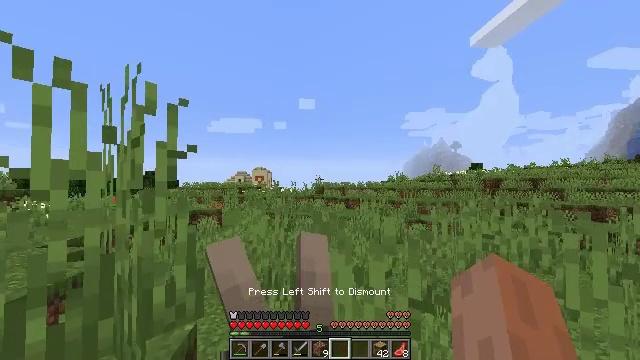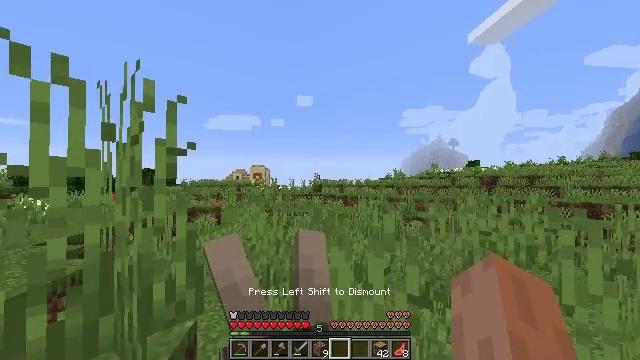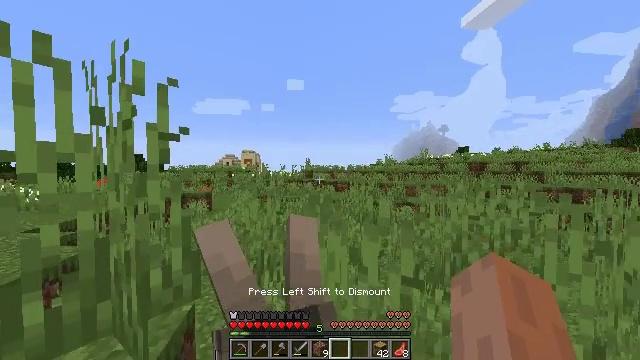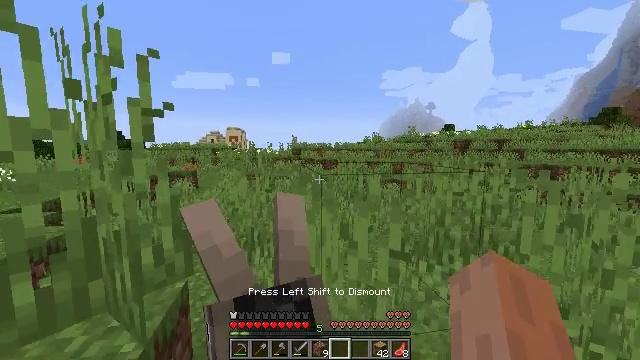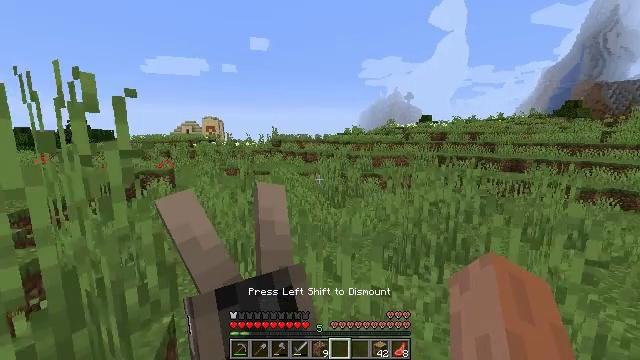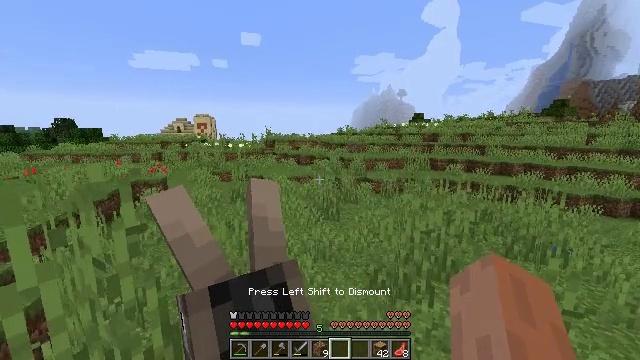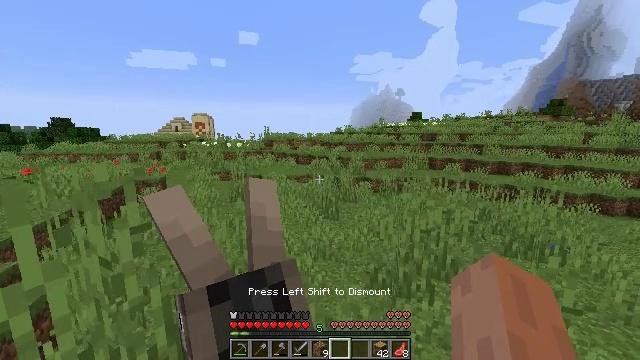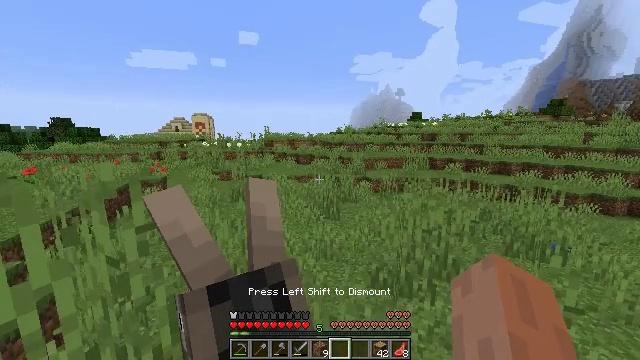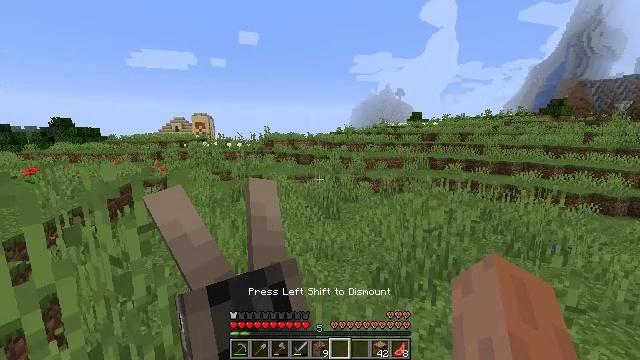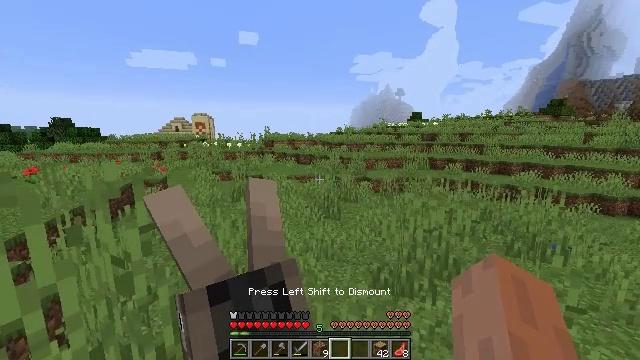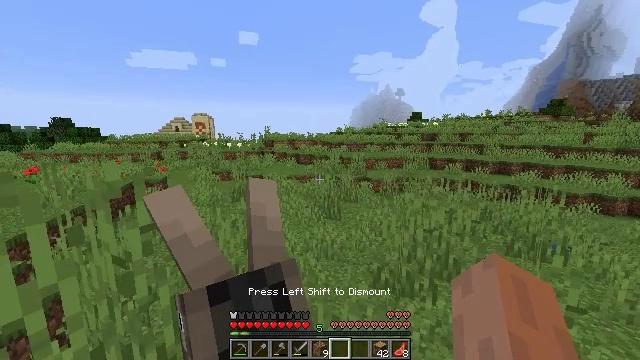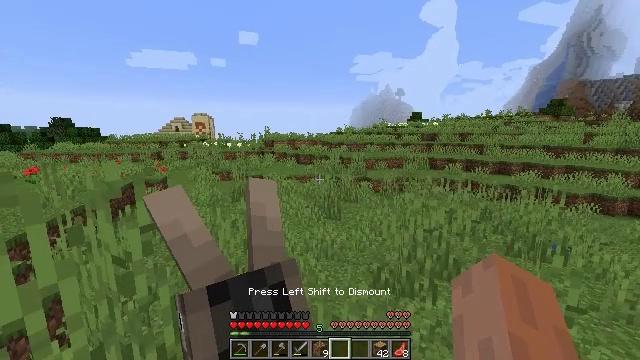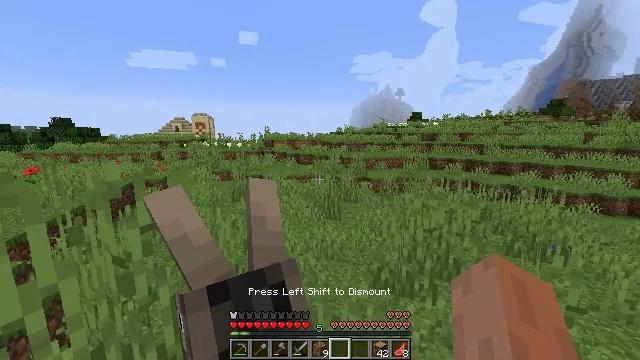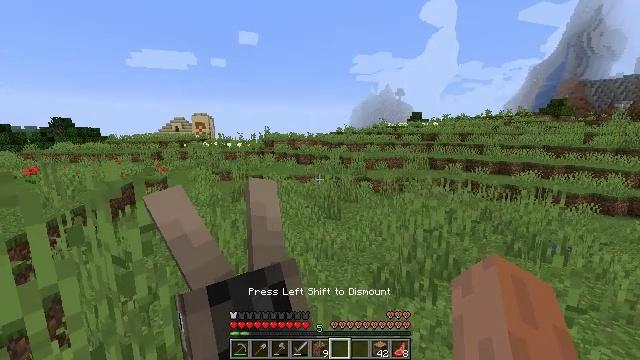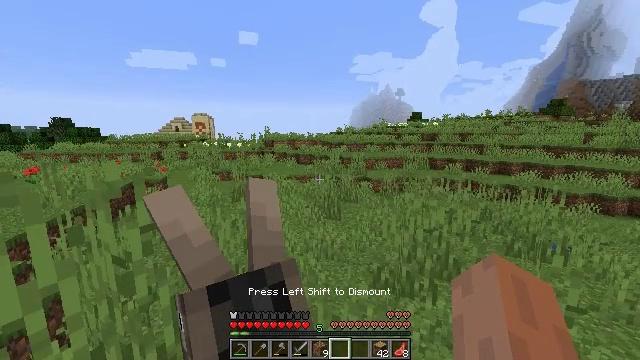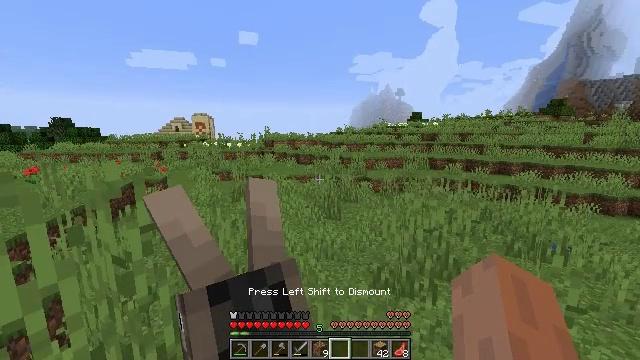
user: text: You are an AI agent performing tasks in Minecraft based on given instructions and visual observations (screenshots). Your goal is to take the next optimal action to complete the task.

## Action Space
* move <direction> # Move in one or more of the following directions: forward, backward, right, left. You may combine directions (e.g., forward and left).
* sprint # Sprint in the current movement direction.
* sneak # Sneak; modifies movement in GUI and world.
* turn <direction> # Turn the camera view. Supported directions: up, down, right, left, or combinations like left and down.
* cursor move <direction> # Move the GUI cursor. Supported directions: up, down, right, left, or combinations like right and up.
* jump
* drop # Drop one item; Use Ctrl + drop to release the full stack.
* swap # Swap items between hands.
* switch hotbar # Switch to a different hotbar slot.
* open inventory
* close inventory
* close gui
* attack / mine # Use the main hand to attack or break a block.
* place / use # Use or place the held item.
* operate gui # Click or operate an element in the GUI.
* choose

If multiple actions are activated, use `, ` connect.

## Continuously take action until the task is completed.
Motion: motion action
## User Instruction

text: Collect coarse dirt blocks.
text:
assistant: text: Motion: no_op
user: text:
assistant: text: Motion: turn right and down
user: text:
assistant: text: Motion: turn right and down
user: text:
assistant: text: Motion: turn right and down
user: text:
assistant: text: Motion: no_op
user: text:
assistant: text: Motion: no_op
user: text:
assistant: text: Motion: no_op
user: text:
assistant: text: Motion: no_op
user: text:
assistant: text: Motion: no_op
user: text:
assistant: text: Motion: no_op
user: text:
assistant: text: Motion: no_op
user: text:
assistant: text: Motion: no_op
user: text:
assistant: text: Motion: no_op
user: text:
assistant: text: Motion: no_op
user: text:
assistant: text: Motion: no_op
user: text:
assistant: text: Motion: no_op
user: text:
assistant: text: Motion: no_op
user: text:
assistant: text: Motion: turn left
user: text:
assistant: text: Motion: turn left and up
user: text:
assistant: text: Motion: no_op
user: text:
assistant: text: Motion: no_op
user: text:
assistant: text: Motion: no_op
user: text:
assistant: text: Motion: no_op
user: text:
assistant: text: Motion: no_op
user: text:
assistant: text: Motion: no_op
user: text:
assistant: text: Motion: turn down
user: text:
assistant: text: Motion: turn left and down
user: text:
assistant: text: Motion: turn left and down
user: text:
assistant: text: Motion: turn left and down
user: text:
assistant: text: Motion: turn left and down